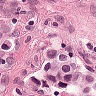
Metastatic tissue present: yes